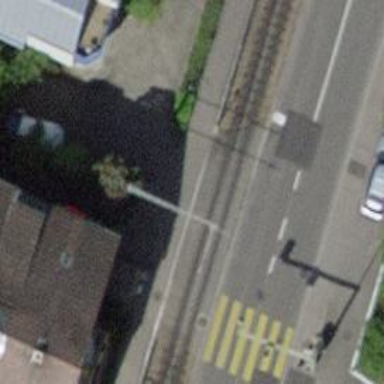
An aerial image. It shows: Railway level crossing.